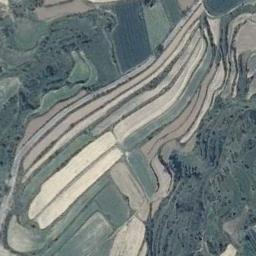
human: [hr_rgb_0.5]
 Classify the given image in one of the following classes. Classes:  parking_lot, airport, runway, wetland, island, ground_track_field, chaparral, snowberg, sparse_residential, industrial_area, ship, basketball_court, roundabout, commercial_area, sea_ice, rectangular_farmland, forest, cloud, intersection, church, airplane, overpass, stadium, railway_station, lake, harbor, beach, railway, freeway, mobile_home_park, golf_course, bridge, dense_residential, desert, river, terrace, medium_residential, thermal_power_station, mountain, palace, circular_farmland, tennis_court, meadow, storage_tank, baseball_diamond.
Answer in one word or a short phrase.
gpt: terrace